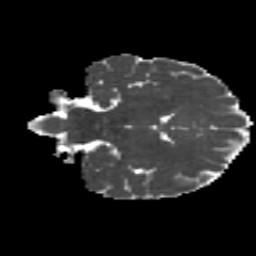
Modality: MD
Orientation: coronal
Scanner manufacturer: siemens
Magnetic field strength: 3 T
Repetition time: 4.16 s
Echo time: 0.0806 s